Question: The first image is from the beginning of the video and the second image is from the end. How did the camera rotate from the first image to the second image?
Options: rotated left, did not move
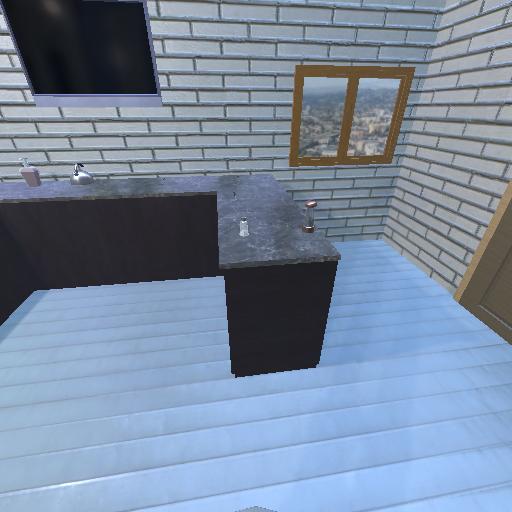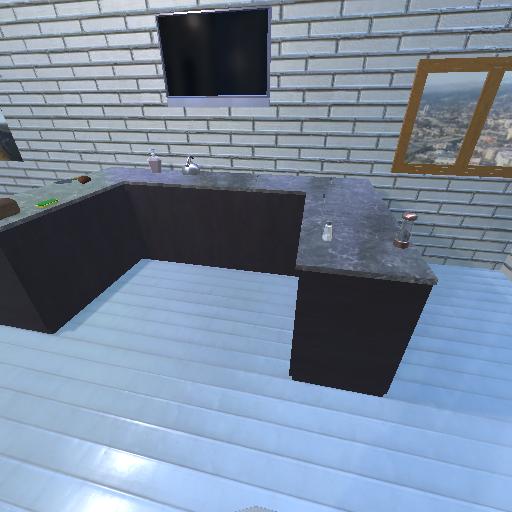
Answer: rotated left